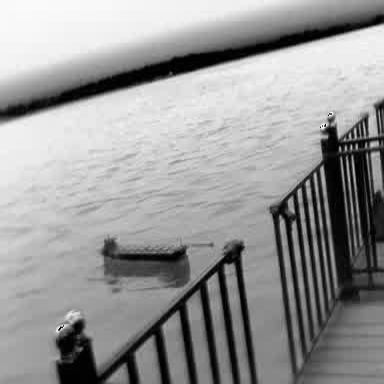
There is a liner in the infrared image.